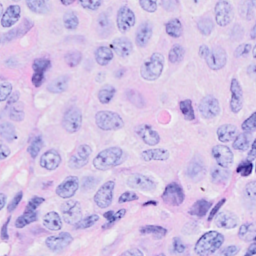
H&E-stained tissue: Breast